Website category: book
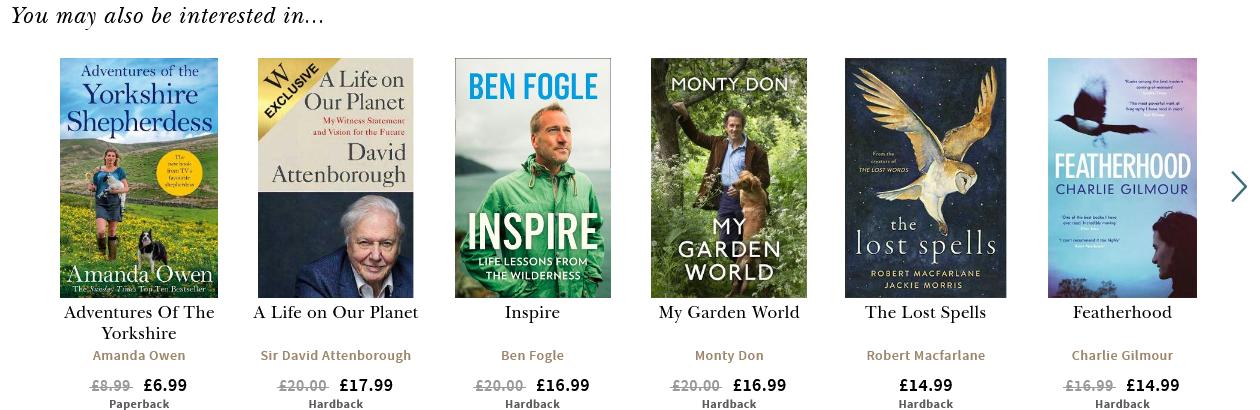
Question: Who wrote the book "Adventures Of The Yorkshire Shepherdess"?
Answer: Amanda Owen

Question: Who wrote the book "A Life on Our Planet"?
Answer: Sir David Attenborough

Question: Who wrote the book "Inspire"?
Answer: Ben Fogle

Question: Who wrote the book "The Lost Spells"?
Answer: Robert Macfarlane

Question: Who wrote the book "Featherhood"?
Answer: Charlie Gilmour

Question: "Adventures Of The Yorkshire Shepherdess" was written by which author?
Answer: Amanda Owen

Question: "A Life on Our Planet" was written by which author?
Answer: Sir David Attenborough

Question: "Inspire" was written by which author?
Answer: Ben Fogle

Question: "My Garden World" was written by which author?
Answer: Monty Don

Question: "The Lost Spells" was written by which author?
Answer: Robert Macfarlane

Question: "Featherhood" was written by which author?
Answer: Charlie Gilmour

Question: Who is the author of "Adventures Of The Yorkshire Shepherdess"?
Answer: Amanda Owen

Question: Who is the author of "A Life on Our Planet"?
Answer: Sir David Attenborough

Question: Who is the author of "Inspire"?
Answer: Ben Fogle

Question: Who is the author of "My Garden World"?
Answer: Monty Don

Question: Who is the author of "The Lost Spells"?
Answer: Robert Macfarlane

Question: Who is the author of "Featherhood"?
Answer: Charlie Gilmour

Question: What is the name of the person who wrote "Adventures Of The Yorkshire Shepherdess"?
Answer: Amanda Owen

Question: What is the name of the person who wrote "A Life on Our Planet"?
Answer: Sir David Attenborough

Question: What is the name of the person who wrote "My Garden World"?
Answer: Monty Don

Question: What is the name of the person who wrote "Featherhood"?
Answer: Charlie Gilmour

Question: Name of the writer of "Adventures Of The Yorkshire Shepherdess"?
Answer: Amanda Owen

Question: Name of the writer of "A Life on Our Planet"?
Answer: Sir David Attenborough

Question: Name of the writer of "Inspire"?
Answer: Ben Fogle

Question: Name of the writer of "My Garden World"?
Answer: Monty Don

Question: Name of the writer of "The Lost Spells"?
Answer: Robert Macfarlane

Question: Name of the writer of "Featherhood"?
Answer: Charlie Gilmour

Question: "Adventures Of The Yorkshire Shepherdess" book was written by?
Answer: Amanda Owen

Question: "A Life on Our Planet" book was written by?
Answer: Sir David Attenborough

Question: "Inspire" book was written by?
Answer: Ben Fogle

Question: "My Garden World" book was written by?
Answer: Monty Don

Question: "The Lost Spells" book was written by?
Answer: Robert Macfarlane

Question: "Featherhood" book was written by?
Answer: Charlie Gilmour

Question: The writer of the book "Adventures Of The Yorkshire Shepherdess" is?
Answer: Amanda Owen

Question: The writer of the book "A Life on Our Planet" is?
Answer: Sir David Attenborough

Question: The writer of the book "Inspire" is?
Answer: Ben Fogle

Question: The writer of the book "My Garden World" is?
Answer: Monty Don

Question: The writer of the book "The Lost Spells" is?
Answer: Robert Macfarlane

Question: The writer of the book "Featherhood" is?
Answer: Charlie Gilmour

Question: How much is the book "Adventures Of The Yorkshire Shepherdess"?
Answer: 6.99

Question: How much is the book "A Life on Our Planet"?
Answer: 17.99

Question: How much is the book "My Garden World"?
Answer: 16.99

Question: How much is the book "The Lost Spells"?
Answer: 14.99

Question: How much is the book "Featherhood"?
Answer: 14.99

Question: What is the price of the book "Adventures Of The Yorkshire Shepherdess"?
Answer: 6.99

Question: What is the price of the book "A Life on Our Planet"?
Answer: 17.99

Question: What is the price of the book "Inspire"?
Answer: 16.99

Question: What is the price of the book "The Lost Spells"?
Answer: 14.99

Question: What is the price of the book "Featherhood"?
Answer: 14.99

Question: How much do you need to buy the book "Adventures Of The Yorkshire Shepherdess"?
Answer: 6.99

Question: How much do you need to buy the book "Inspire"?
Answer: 16.99

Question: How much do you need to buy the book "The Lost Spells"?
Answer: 14.99

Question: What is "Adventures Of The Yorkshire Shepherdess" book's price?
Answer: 6.99

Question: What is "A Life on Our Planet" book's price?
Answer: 17.99

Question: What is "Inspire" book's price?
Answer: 16.99

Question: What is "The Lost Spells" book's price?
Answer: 14.99

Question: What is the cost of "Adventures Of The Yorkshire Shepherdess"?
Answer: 6.99

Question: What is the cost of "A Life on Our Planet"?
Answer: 17.99

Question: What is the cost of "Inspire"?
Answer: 16.99

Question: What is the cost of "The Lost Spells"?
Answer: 14.99

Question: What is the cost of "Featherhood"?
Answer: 14.99

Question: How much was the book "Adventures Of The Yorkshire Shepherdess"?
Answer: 6.99

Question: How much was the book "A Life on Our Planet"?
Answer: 17.99

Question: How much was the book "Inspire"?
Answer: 16.99